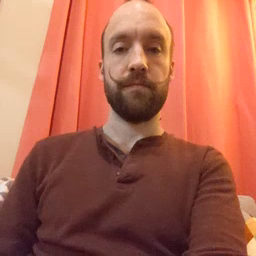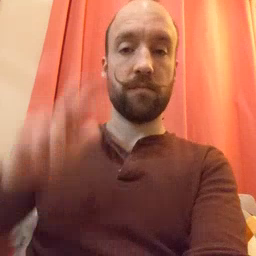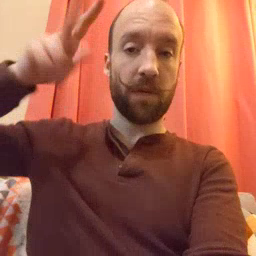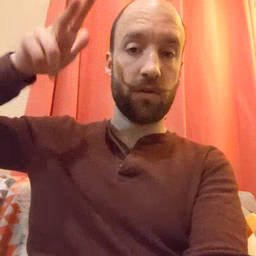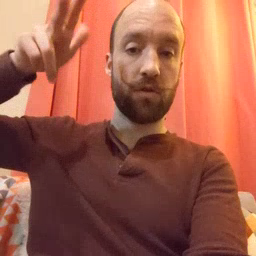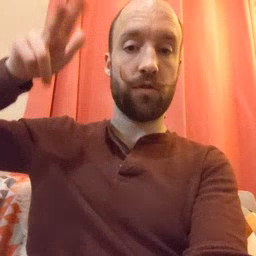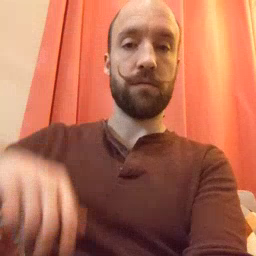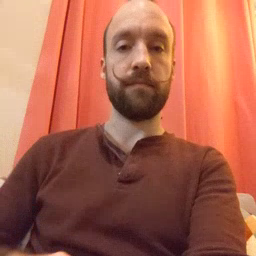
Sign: helicopter